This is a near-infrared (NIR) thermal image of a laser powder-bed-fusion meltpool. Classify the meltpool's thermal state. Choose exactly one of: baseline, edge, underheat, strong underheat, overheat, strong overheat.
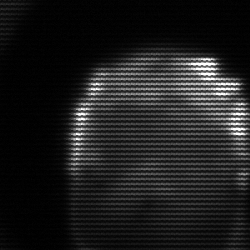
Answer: edge